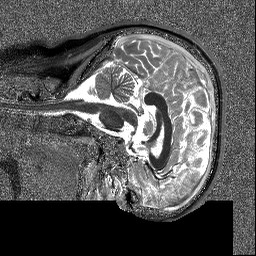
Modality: T1map
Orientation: sagittal
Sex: female